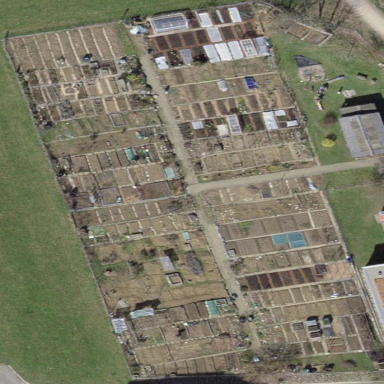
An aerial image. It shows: Allotments area.